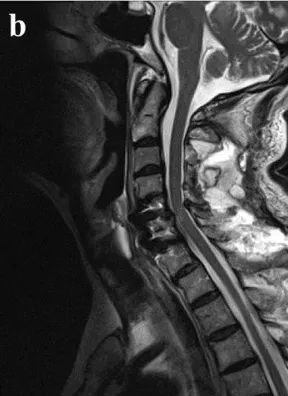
Magnetic resonance imaging three months after surgery. Space in the spinal canal has increased, and swelling of the spinal cord has decreased three months after surgery. T2-weighted image.
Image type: radiology (mri)